Question: I am building an app using Angular 4.0.2. How can I add a button to a form to add a new row of input and a delete button for a particular row to delete? I mean that I want a form something like this. I want my form to look something like this:
.
Here is my code:
add-invoice.component.html
'''
<h3 class="page-header">Add Invoice</h3>
<form [formGroup]="invoiceForm">
<div formArrayName="itemRows">
<div *ngFor="let itemrow of itemRows.controls; let i=index" [formGroupName]="i">
<h4>Invoice Row #{{ i + 1 }}</h4>
<div class="form-group">
<label>Item Name</label>
<input formControlName="itemname" class="form-control">
</div>
<div class="form-group">
<label>Quantity</label>
<input formControlName="itemqty" class="form-control">
</div>
<div class="form-group">
<label>Unit Cost</label>
<input formControlName="itemrate" class="form-control">
</div>
<div class="form-group">
<label>Tax</label>
<input formControlName="itemtax" class="form-control">
</div>
<div class="form-group">
<label>Amount</label>
<input formControlName="amount" class="form-control">
</div>
<button *ngIf="i > 1" (click)="deleteRow(i)" class="btn btn-danger">Delete Button</button>
</div>
</div>
<button type="button" (click)="addNewRow()" class="btn btn-primary">Add new Row</button>
</form>
<p>{{invoiceForm.value | json}}</p>
'''
Here is my code for add-invoice.component.ts
'''
import { Component, OnInit } from '@angular/core';
import { FormBuilder, FormControl, FormArray, FormGroup } from '@angular/forms';
@Component({
selector: 'app-add-invoice',
templateUrl: './add-invoice.component.html',
styleUrls: ['./add-invoice.component.css']
})
export class AddInvoiceComponent implements OnInit {
invoiceForm: FormGroup;
constructor(
private _fb: FormBuilder
) {
this.createForm();
}
createForm(){
this.invoiceForm = this._fb.group({
itemRows: this._fb.array([])
});
this.invoiceForm.setControl('itemRows', this._fb.array([]));
}
get itemRows(): FormArray {
return this.invoiceForm.get('itemRows') as FormArray;
}
addNewRow(){
this.itemRows.push(this._fb.group(itemrow));
}
ngOnInit(){
}
}
'''
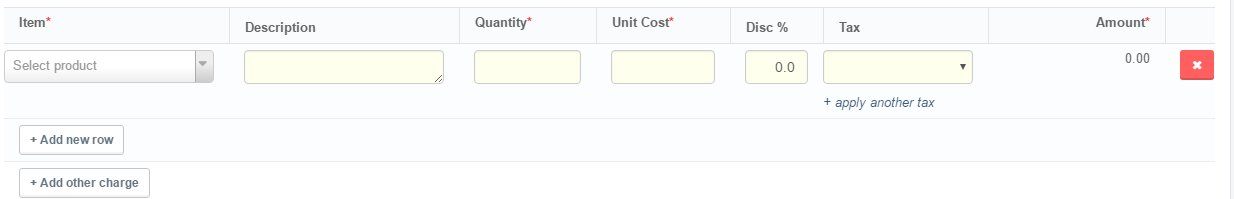
Answer: Here's a shortened version of your code:
When you init your form, you can add one empty formgroup inside your formArray:
'''
ngOnInit() {
this.invoiceForm = this._fb.group({
itemRows: this._fb.array([this.initItemRows()])
});
}
get formArr() {
return this.invoiceForm.get('itemRows') as FormArray;
}
'''
Then the function:
'''
initItemRows() {
return this._fb.group({
// list all your form controls here, which belongs to your form array
itemname: ['']
});
}
'''
Here is the 'addNewRow' and 'deleteRow' functions:
'''
addNewRow() {
this.formArr.push(this.initItemRows());
}
deleteRow(index: number) {
this.formArr.removeAt(index);
}
'''
Your form should look like this:
'''
<form [formGroup]="invoiceForm">
<div formArrayName="itemRows">
<div *ngFor="let itemrow of formArr.controls; let i=index" [formGroupName]="i">
<h4>Invoice Row #{{ i + 1 }}</h4>
<div>
<label>Item Name</label>
<input formControlName="itemname">
</div>
<button type="button" (click)="deleteRow(i)" *ngIf="formArr.controls.length > 1" >
Delete
</button>
</div>
</div>
<button type="button" (click)="addNewRow()">Add new Row</button>
</form>
'''
Here's a
## DEMO